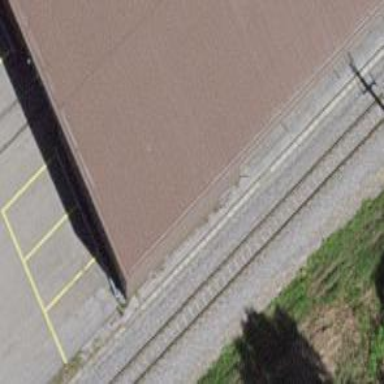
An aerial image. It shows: Rail yard with electrified rails and single track.